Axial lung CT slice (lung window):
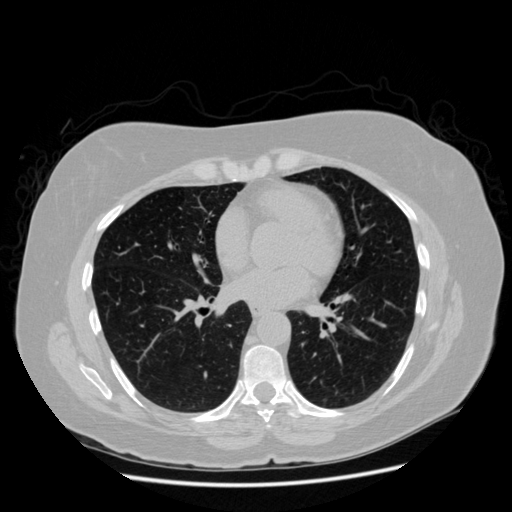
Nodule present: no